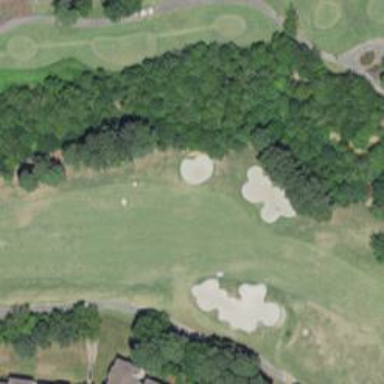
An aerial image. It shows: View of golf hole.